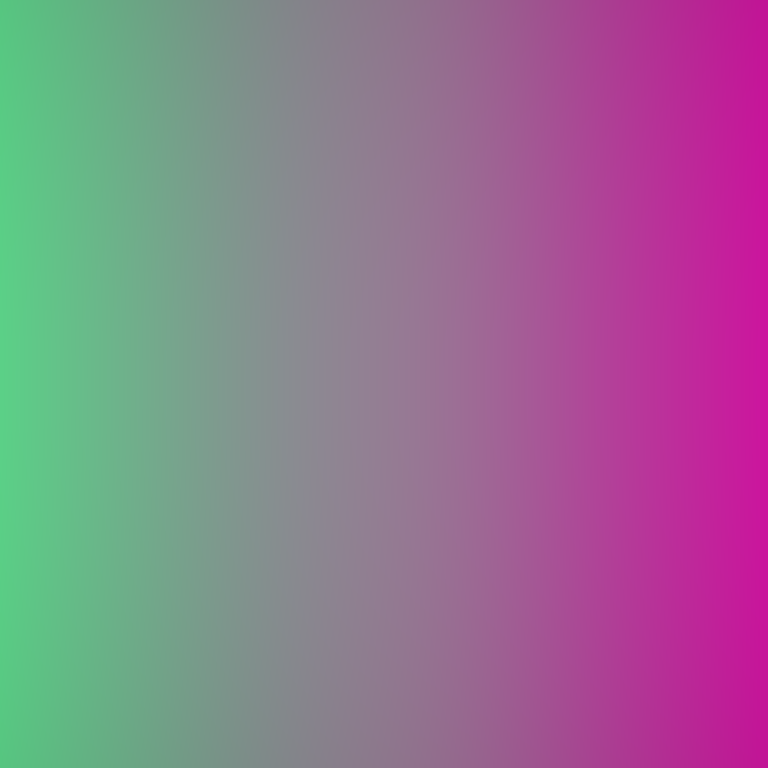
Abstract light effect, smooth gradient from vibrant green to intense magenta, energetic atmosphere, soft blend, no room, no furniture, no objects.